Question: I'm creating a web page to be printed. It could wrap to 2 pages. There has to be a small, black square in each corner for a scanner to use for reference. I'm pretty sure I just need divs for the 4 black squares in the corners and one more div for main content area. How do I position the 4 corner squares so that each of them is in its own corner of the printed page with the content div filling the center? The center content should be inside the corner squares left to right, but could overlap with them top to bottom.
EDIT: I uploaded a sample image, but it's not showing.
EDIT: Here's what I have so far:
<URL>
'''
<html>
<head>
<title>Printable Form</title>
<link rel="stylesheet" type="text/css" href="styles.css">
</head>
<body>
<div id="UpperLeftScanningIndicator"></div>
<div id="UpperRightScanningIndicator"></div>
<div id="Content">Here is some content.<br /><br /><br /><br />Here is some more.</div>
<div id="LowerLeftScanningIndicator"></div>
<div id="LowerRightScanningIndicator"></div>
</body>
</html>
#Content {
border: solid 1px black;
width:90%;
margin-left:auto;
margin-right:auto;
}
#UpperLeftScanningIndicator {
height: 20px;
width: 20px;
background-color: black;
float: left;
}
#UpperRightScanningIndicator {
height: 20px;
width: 20px;
background-color: black;
float: right;
}
#LowerLeftScanningIndicator {
height: 20px;
width: 20px;
background-color: black;
float: left;
position:absolute;
bottom:20px;
}
#LowerRightScanningIndicator {
height: 20px;
width: 20px;
background-color: black;
float: right;
position:absolute;
bottom:20px;
right:500px;
}
'''
I'm not sure how to get the lower right block to go over to the right. Float would work, but using "absolute" seemed to break that. Note: your browser window needs to be pretty wide for this sample to look any good. Also, I'm not sure how to make those black squares appear on every page no matter if there is only one page or if there is a second page printed.

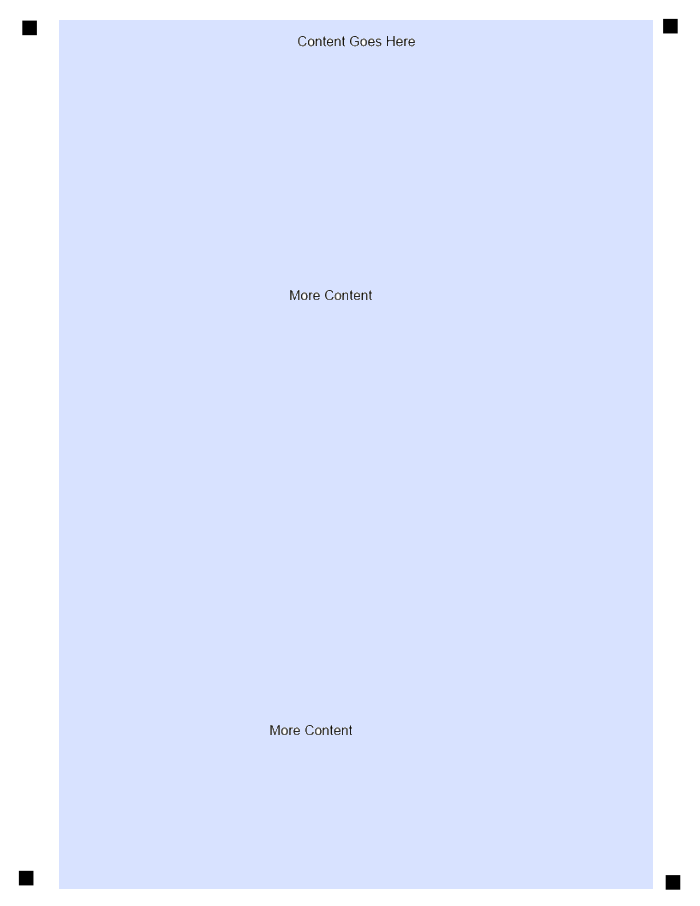
Answer: its actually pretty easy.
I've updated your fiddle - <URL>
you have to use the 'right' attribute correctly.
I would recommend using the same technique for all indicators. so use 'position: absolute;' with all of them, and set the 'top'/'bottom' 'left'/'right' accordingly
also, no need for repeating the style. use class instead.
like this: <URL>
<URL>
first: because 'background-color' is not printed, I switched to img tag.
second: the first solution had only 4 indicators (2 at the beginning & 2 at the end), and you want 4 indicator for each printed page.
so here is a new solution: <URL>
the idea is to add dynamic indicators as the content grows.
the indicators should be visible only when printing.
the part that visualize the indicator is the '.indicator' rule and he's located in @print rule.
so far, I didn't manage to write a code that 'knows' how many pages will be printed..
so the 'for' loop run a constant number of times (and I don't know how to solve this part)
inside the loop: I add 4 dynamic indicators (2 in the left and 2 in the right) each time, the offset should grow in such way that the next indicators would be in the next page..
If you know how many pages you're gonna have, its a perfect solution for you.
this offset between pages is different when printing from different browsers.
I've tested my solution in Chrome. (IE & FF requires a little tuning);